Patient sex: M
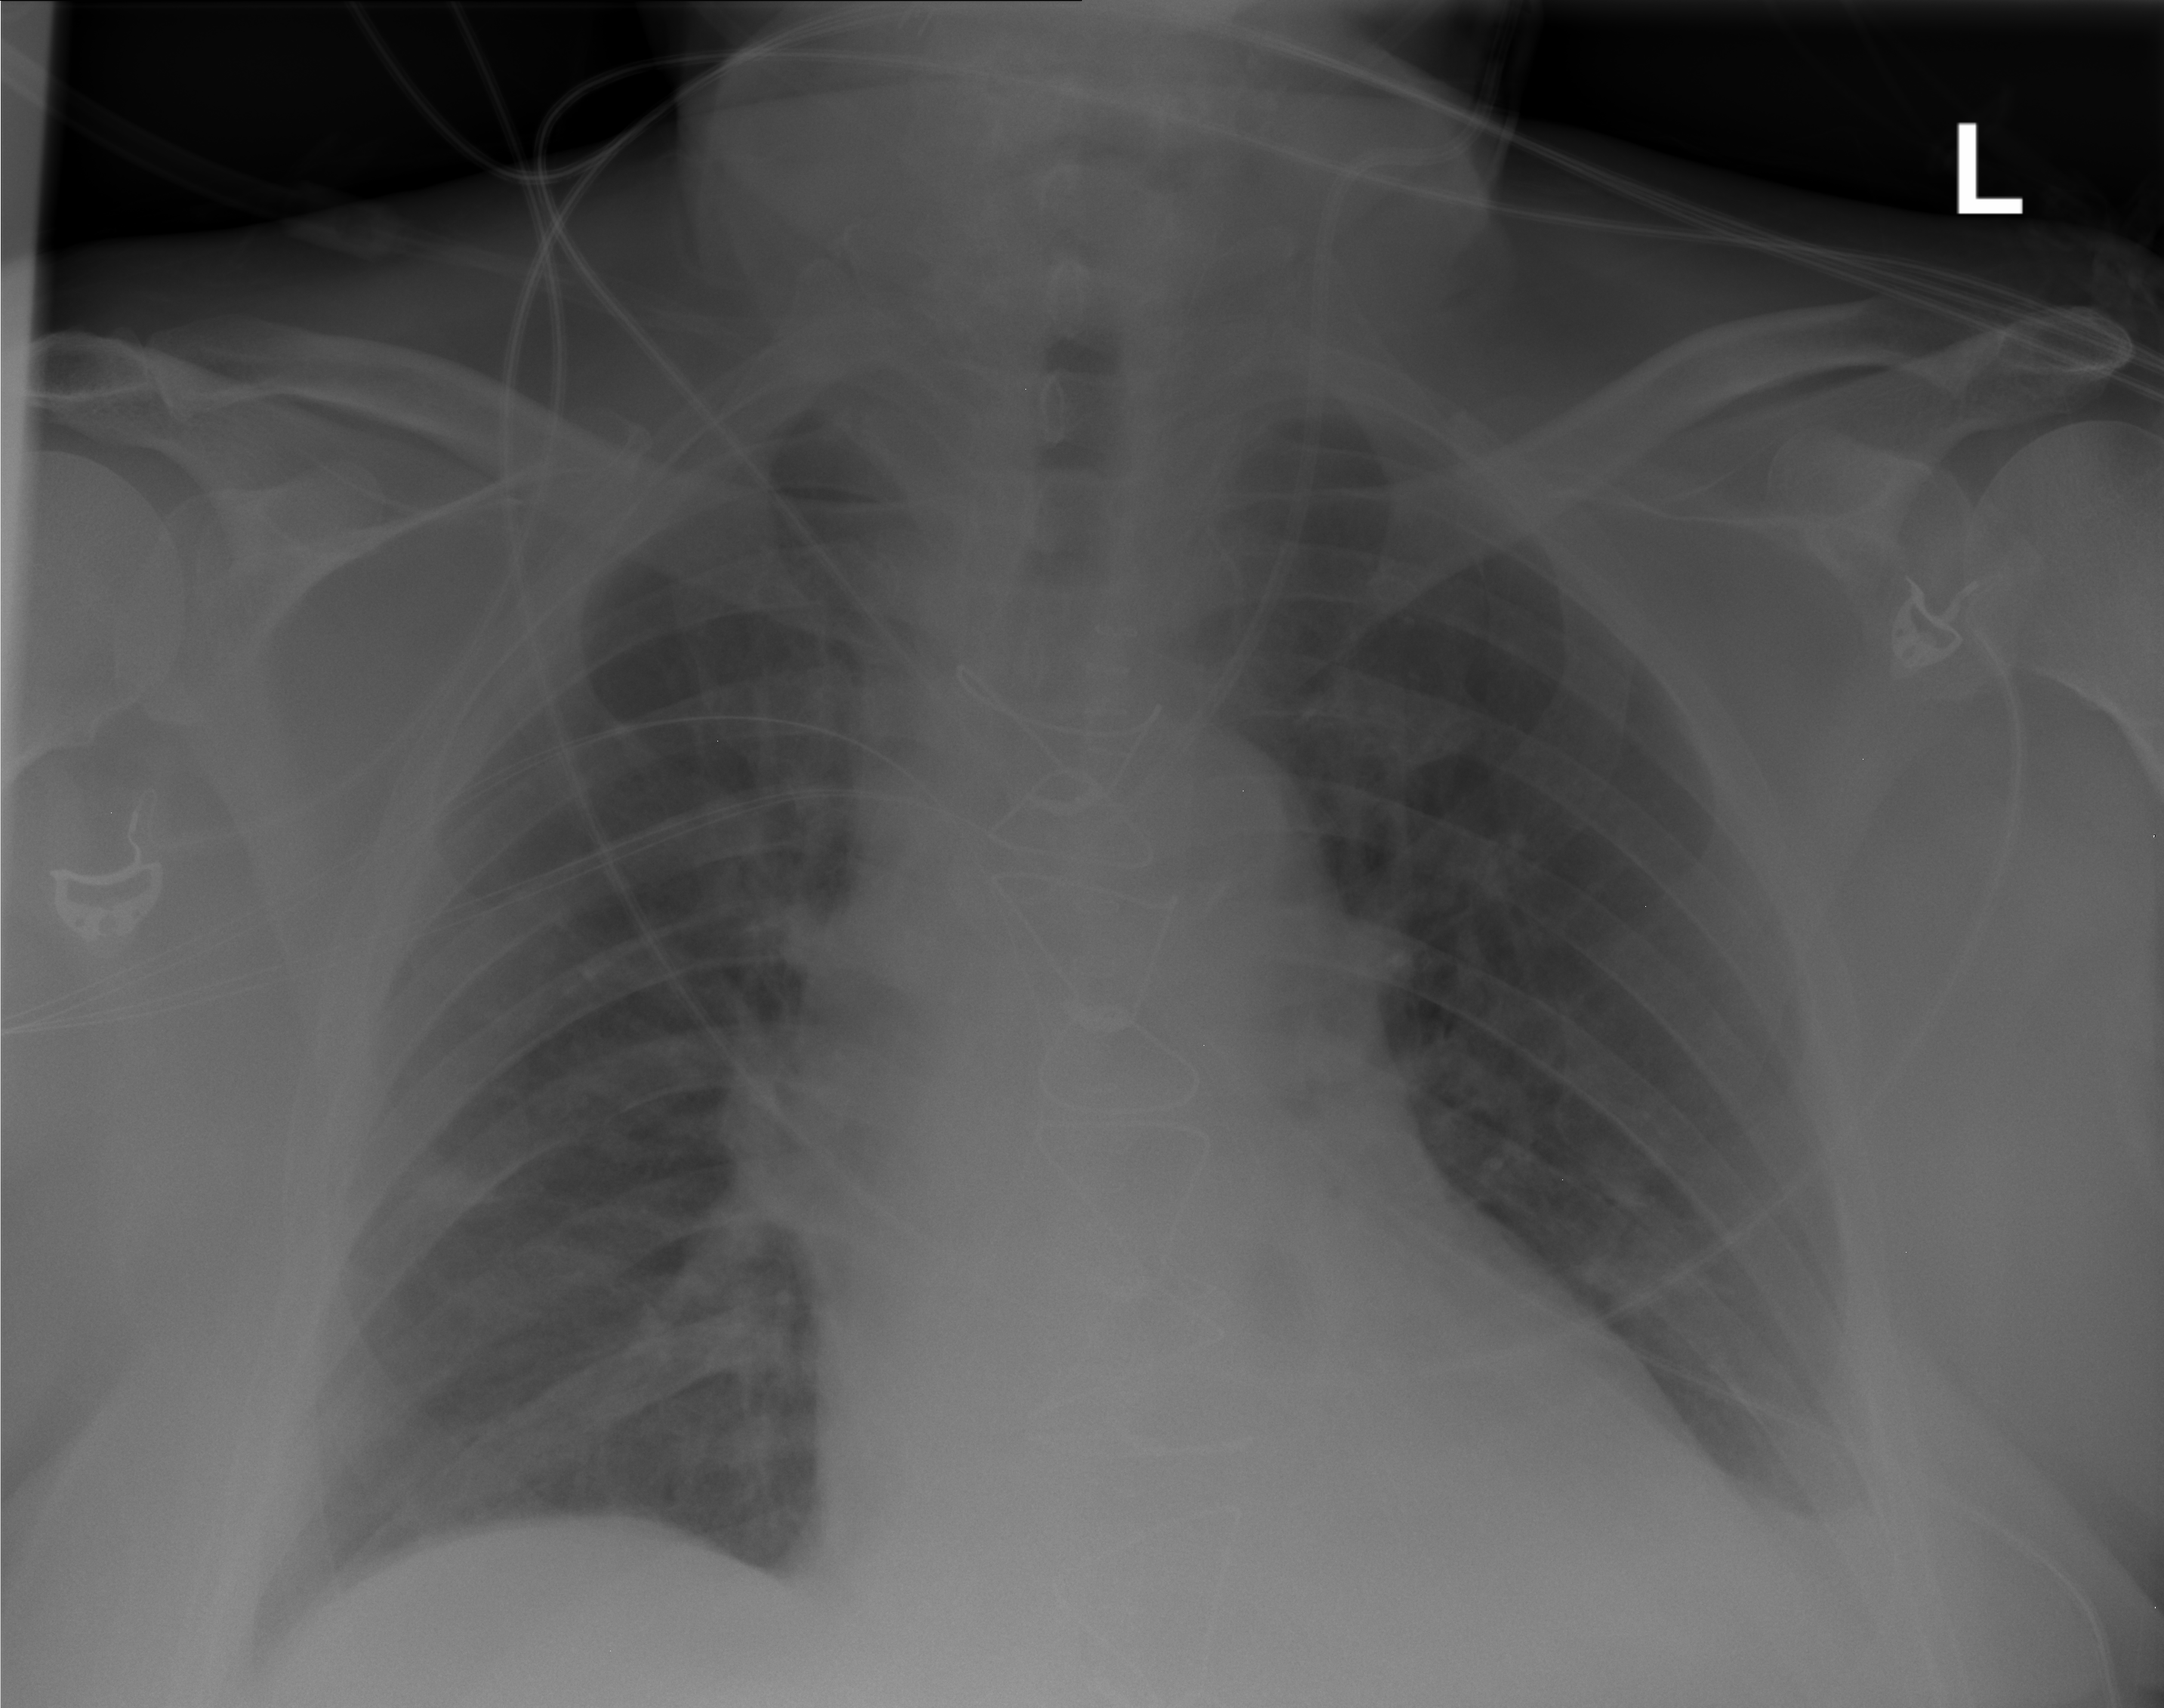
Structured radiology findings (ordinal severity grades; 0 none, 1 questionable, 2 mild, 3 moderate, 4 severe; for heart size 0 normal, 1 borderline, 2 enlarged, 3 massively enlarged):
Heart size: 2
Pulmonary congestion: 1
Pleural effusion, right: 0
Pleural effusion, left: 1
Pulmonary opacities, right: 0
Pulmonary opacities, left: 0
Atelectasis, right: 0
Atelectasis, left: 2